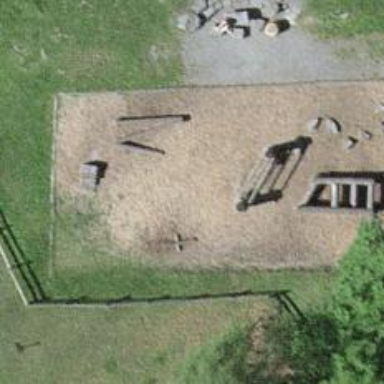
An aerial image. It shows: Playground area for leisure land.